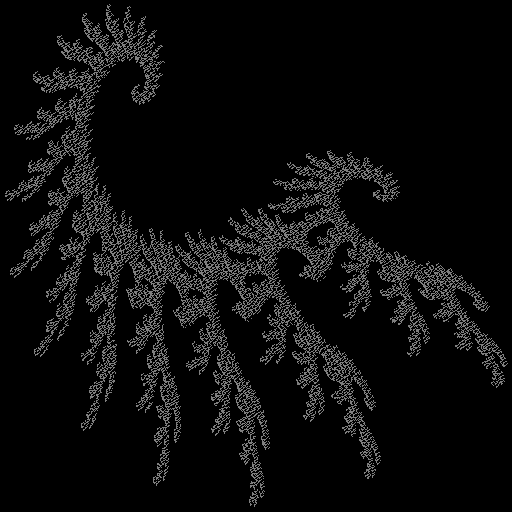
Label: grassfern